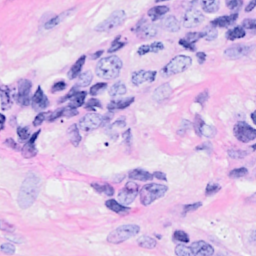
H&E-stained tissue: Breast